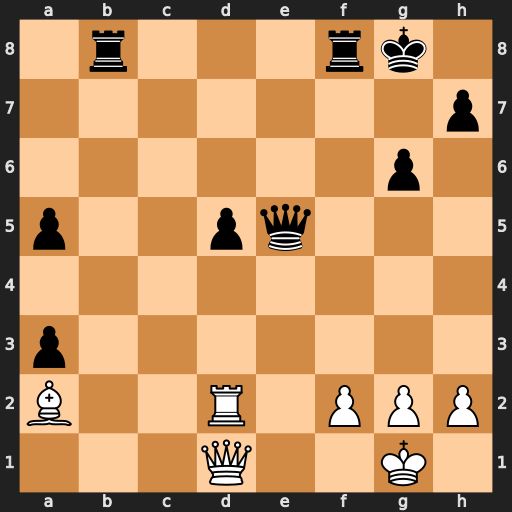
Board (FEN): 1r3rk1/7p/6p1/p2pq3/8/p7/B2R1PPP/3Q2K1
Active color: w
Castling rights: -
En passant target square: -
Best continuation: Rxd5 Qb2 Rd2+ Kg7 Rxb2